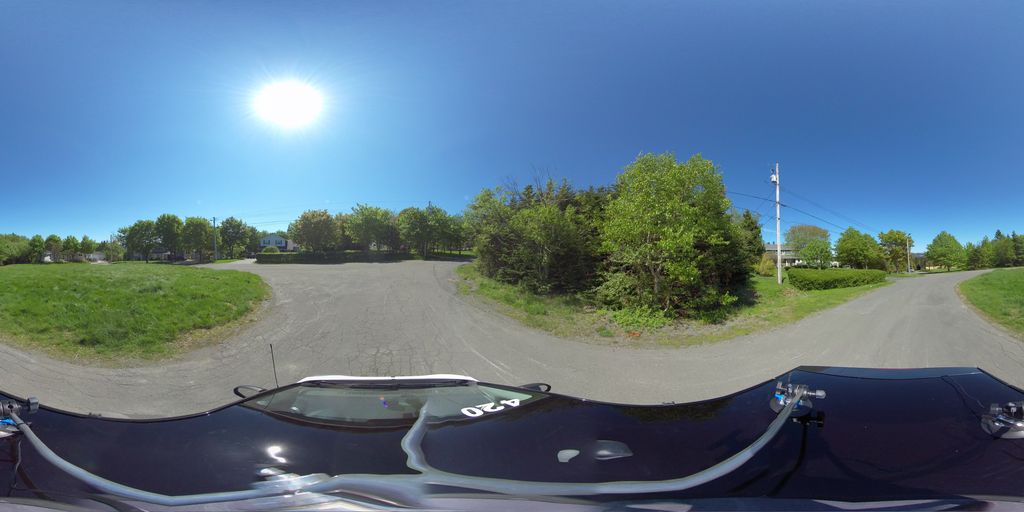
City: st_johns